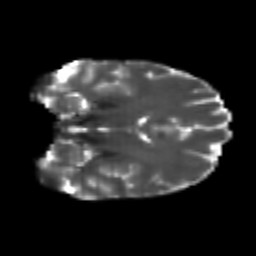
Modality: T2w
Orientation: coronal
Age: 22
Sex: female
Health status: healthy
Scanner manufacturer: philips
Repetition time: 7.384 s
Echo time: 0.08599 s